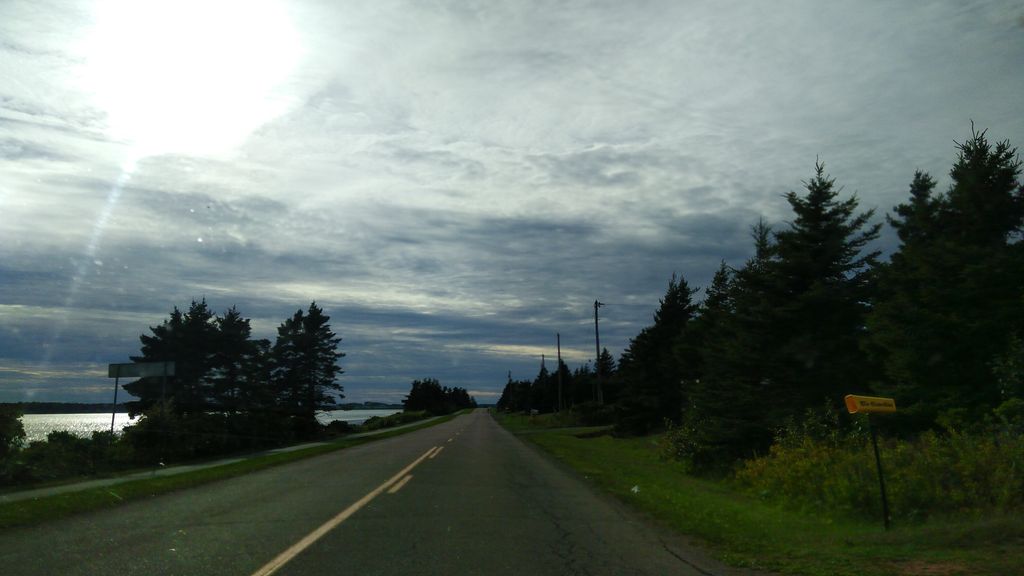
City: charlottetown